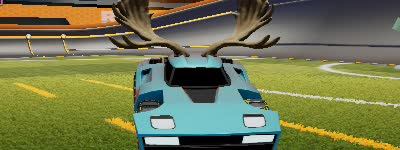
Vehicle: breakout